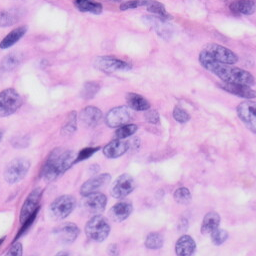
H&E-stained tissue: Skin